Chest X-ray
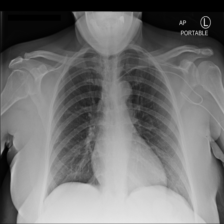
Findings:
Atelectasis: negative
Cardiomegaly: negative
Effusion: negative
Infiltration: negative
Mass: negative
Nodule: negative
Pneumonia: negative
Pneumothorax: negative
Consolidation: negative
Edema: negative
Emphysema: negative
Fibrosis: negative
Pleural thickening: negative
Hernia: negative